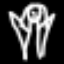
Label: angel